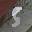
Label: 5